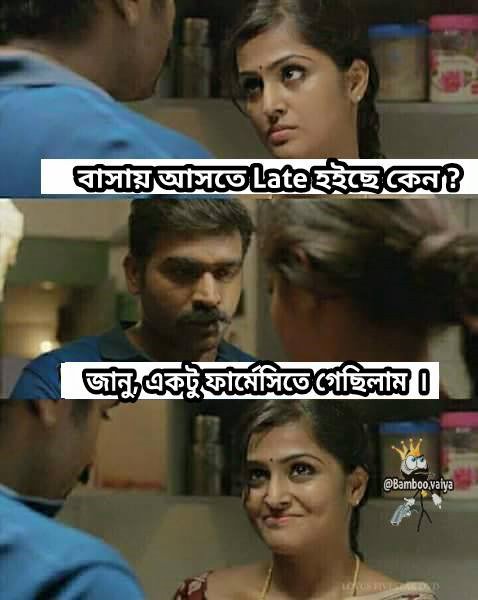
Caption: বাসায় আসতে Late হইছে কেন ?   জানু, একটু ফার্মেসিতে গেছিলাম ।
Label: non-hate